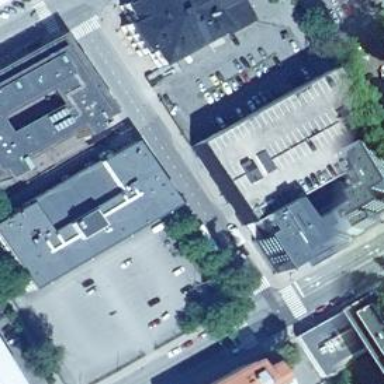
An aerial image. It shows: Part of building with tar paper roof in bisque color.